Question: There is EditText pictured on the left.
How to make text inside EditText and drawableRight to have padding as on the right?

The EditText has rounded corners, see 'android:background',
however there is no interval set from EditText left edge to text start and from drawableRight to the EditText right edge.
'''
<EditText
android:id="@+id/search_editbox"
android:layout_width="match_parent"
android:layout_height="wrap_content"
android:layout_centerVertical="true"
android:layout_gravity="center_vertical"
android:layout_toLeftOf="@id/search_execute_imageview"
android:layout_toRightOf="@id/layout_back_logo"
android:background="@drawable/rounded_edittext_states"
android:drawableRight="@drawable/abc_ic_clear_holo_light"
android:gravity="left|center_vertical"
android:hint="@string/search_hint"
android:maxLength="20"
android:padding="5dip"
android:singleLine="true"
android:textCursorDrawable="@null"
android:textSize="@dimen/main_text_size" />
'''
I tried
'''
android:paddingLeft="30dp"
android:paddingRight="30dp"
'''
but it had no result.
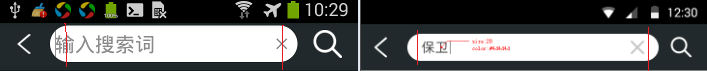
Answer: Try this, it will work-
'android:drawablePadding="30dp"' for interval between drawable and text.
Edit: actually remove 'padding' and 'paddingLeft' and 'paddingRight'